Question: Background: I'm injecting the Minecraft Launcher to obtain the applet (which I've done), but now I wish to load minecraft's file through my class loader. I found the method which GameUpdater.java (Minecraft's gameupdater, also dispatcher for the client's applet), and under which has a method called "createApplet".
GameUpdater.java:
'''
public Applet createApplet() throws ClassNotFoundException, InstantiationException, IllegalAccessException {
Class localClass = classLoader.loadClass("net.minecraft.client.MinecraftApplet");
return (Applet)localClass.newInstance();
}
'''
Okay, well simple enough, replace classLoader.loadClass with your own static load method. So, I tried, in my classloader, here is my transformation code:
'''
for(Method method : generator.getMethods()) {
if(method.getName().equals("createApplet")) {
ConstantPoolGen cpg = generator.getConstantPool();
MethodGen methodGen = new MethodGen(method, generator.getClassName(), cpg);
Instruction instruction = null;
InstructionList instructionList = methodGen.getInstructionList();
InstructionHandle[] instructionHandles = instructionList.getInstructionHandles();
for(int i = 0; i < instructionHandles.length; i++) {
//System.out.println(instructionHandles[i].getInstruction()); //debug
if(instructionHandles[i].getInstruction() instanceof LDC) {
instruction = instructionHandles[i].getInstruction();
InstructionFactory instructionFactory = new InstructionFactory(generator, cpg);
InvokeInstruction classLoaderCall =
instructionFactory.createInvoke(
"MinecraftLauncher", "loadClass", Type.CLASS, new Type[]{Type.STRING},Constants.INVOKESTATIC);
instructionList.insert(instruction, classLoaderCall);
methodGen.setInstructionList(instructionList);
instructionList.setPositions();
methodGen.setMaxStack();
methodGen.setMaxLocals();
methodGen.removeLineNumbers();
generator.replaceMethod(method, methodGen.getMethod());
generator.getJavaClass().dump("gameupdater.class");
}
}
}
'''
Yet, I fell on my face. Here is the updated gameupdater.class (as you see above, I dump it)
'''
public Applet createApplet() throws ClassNotFoundException, InstantiationException, IllegalAccessException {
Class localClass = MinecraftLauncher.loadClass(classLoader).loadClass("net.minecraft.client.MinecraftApplet");
return (Applet)localClass.newInstance();
}
'''
Here is a picture of the bytecode for the method createApplet in GameUpdater

Now, I have no other idea how else to do this. If someone could point me into the right direction, that would be awesome! In the mean time, I'm going to keep trying, and reading the bcel doc.
If you have any questions regarding more code, etc, please tell me.
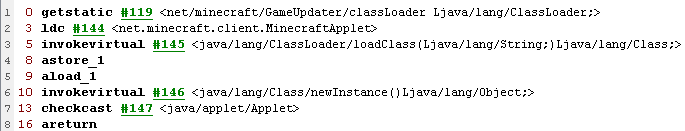
Answer: Solved. The trick is to delete the InvokerVirtual (delete the OPCODE from the instruction list) after adding your new one(your static method replacing the load function).
Example
'''
instructionList.insert(instruction, classLoaderCall);
instructionList.delete(instruction);
'''